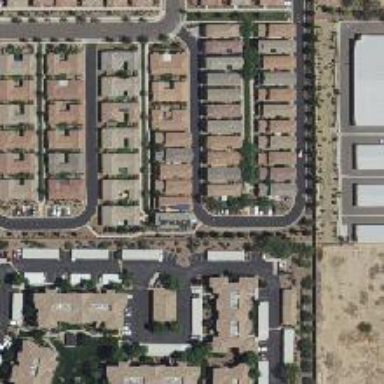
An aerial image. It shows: Residential road.